Question: I'm dynamically creating forms that will have an unknown number of semantically-related text-fields that must share a row (in <URL> and be distributed evenly within it. The blockgrid class seems the better option, but I can't get the pre and post fix classes to work within it.
'''
<ul class="large-block-grid-<? echo count($choices);?> row"> <!-- $choices = array of fields-->
<h6><span data-tooltip class="has-tip" title="">TooltipText</span></h6>
<li class="row collapse">
<div class="small-9 columns">
<label for="inputA">
<input type="text" id="inputA" name="inputA" placeholder="val" />
</label>
</div>
<div class="small-3 columns">
<span class="postfix radius">PostFix Label A</span>
</div>
</li>
<li class="row collapse">
<div class="small-9 columns">
<label for="inputB">
<input type="text" id="inputB" name="inputB" placeholder="val" />
</label>
</div>
<div class="small-3 columns">
<span class="postfix radius">PostFix Label B</span>
</div>
</li>
</ul>
'''
I end up with postifixes that are taller than their corresponding fields and problems with the left margins/padding (see screen cap). Anyone?

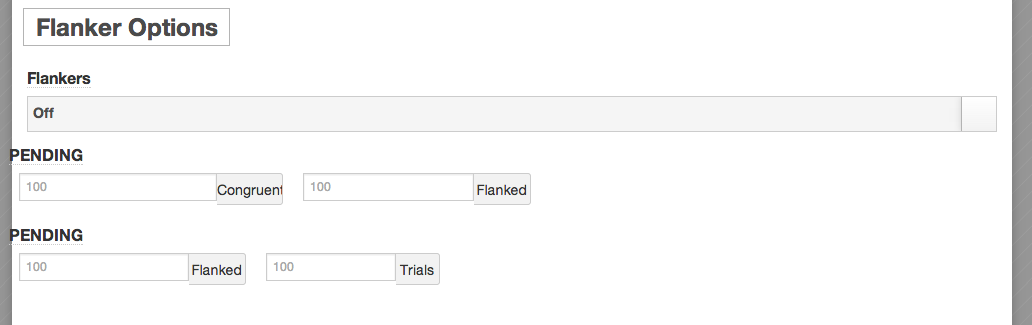
Answer: Eventually, I figured out my issues. Description of solution first, then the (slightly) improved code below:
1) the '<ul>' element isn't a row in Zurb's sense, and applying the "row" class was buggering up the margins; it should have been one.
2) left align was broken because block-grids should, it turns out, be nested inside the usual grid; adding a wrapping '<div>' with a n-column class fixed it.
3) can't wrap '<input>' in '<label>' tags if it is to be paired with a postfix (this is what causes the height problems on the postfix '<span>'; may just be that I can't have the field nested inside a <URL>.
The code:
'''
<!-- note that I've now wrapped everything in a column-classed div -->
<div class='large-12 columns'>
<ul class='large-block-grid-*'> <!-- * = php's count on an array of fields-->
<h6><span data-tooltip class='has-tip' title="">TooltipText</span></h6>
<li class='row collapse'>
<div class="small-9 columns">
<input type='text' id='inputA' name='inputA' placeholder='val' />
</div>
<div class="small-3 columns">
<span class='postfix radius'>PostFix Label A</span>
</div>
</li>
<li class='row collapse'>
<div class="small-9 columns">
<input type='text' id='inputB' name='inputB' placeholder='val' />
</div>
<div class="small-3 columns">
<span class='postfix radius'>PostFix Label B</span>
</div>
</li>
</ul>
</div>
'''